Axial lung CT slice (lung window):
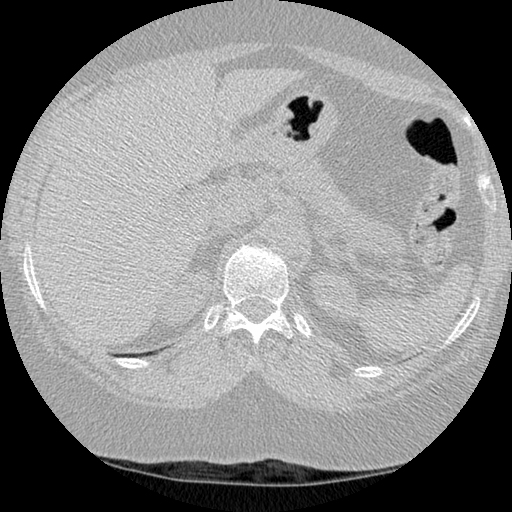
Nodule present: no